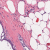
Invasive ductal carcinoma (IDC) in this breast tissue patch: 0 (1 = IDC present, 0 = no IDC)